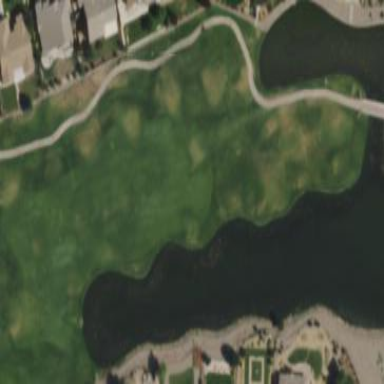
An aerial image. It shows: Pond serving as water hazard on golf course. It is natural feature of the landscape.